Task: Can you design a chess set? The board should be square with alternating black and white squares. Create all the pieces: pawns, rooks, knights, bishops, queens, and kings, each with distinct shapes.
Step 2840:
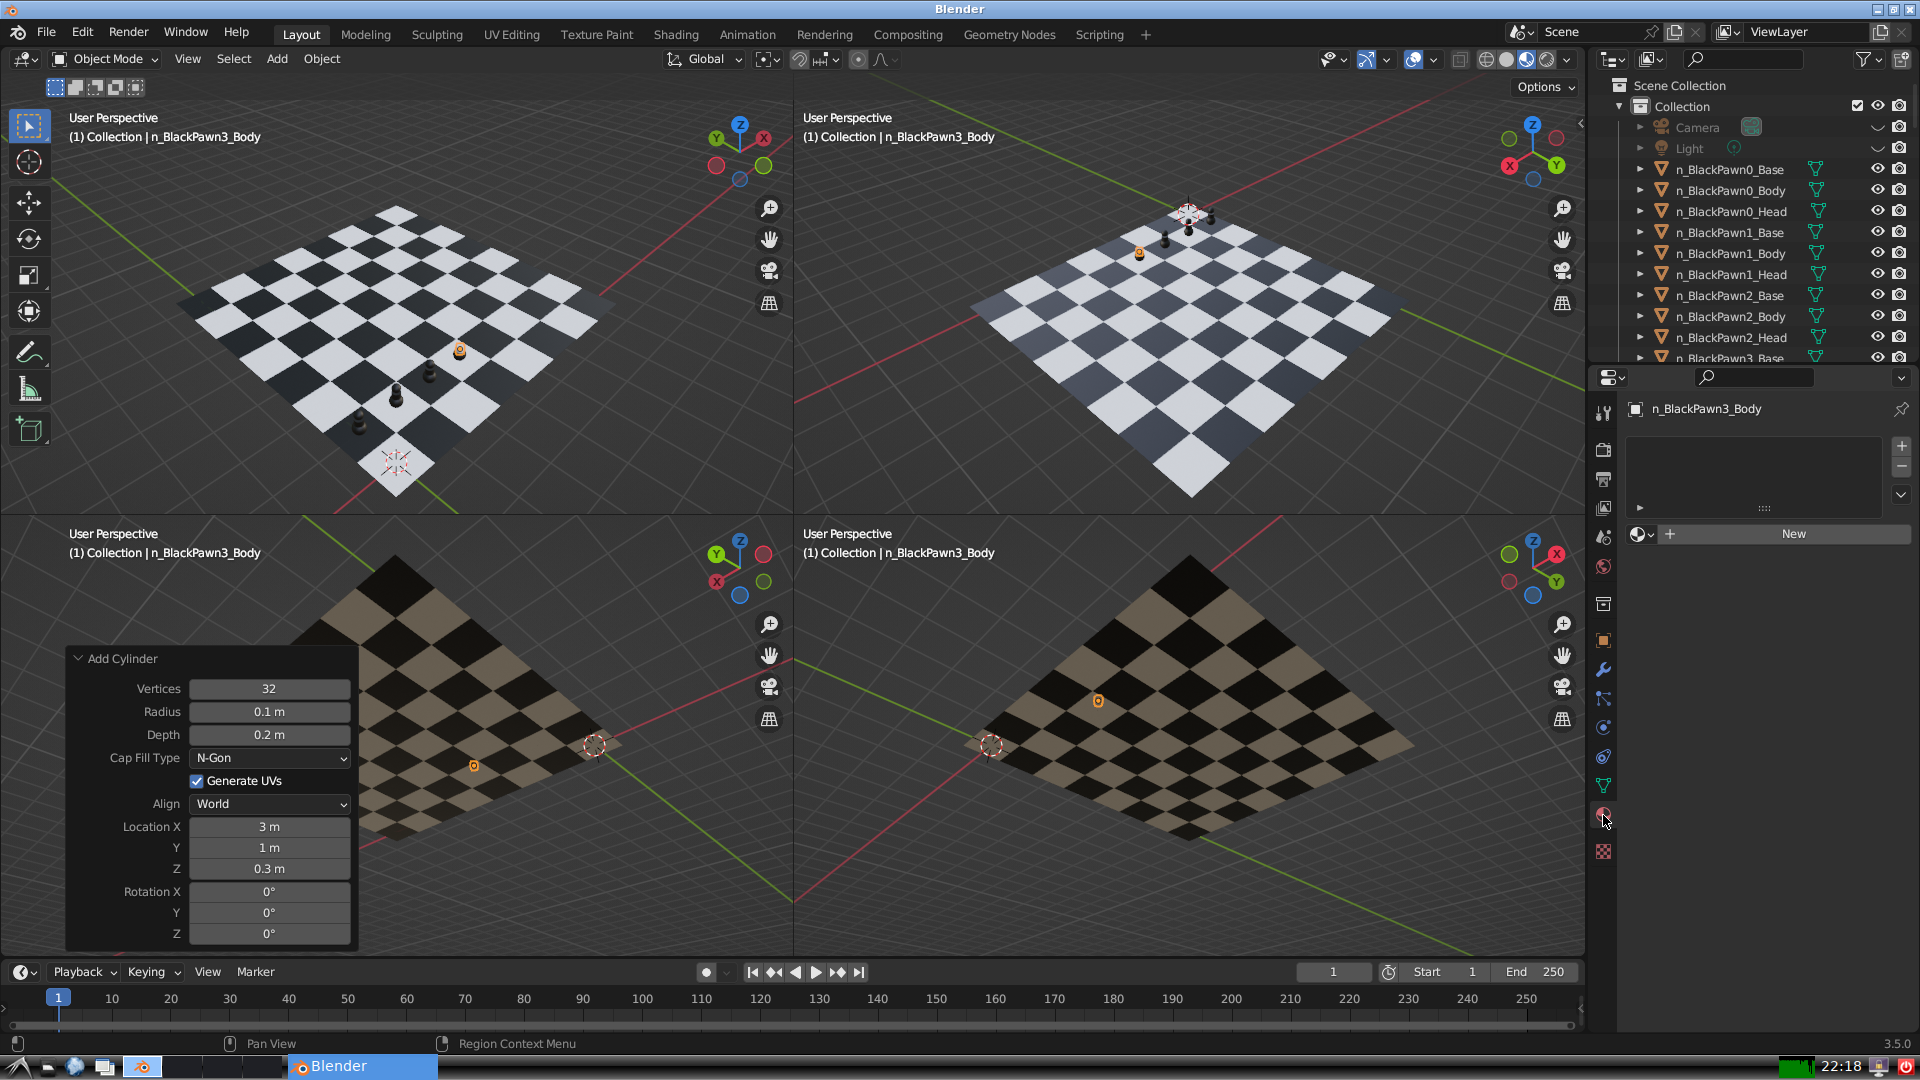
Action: {"mouse_move": [1636, 534]}